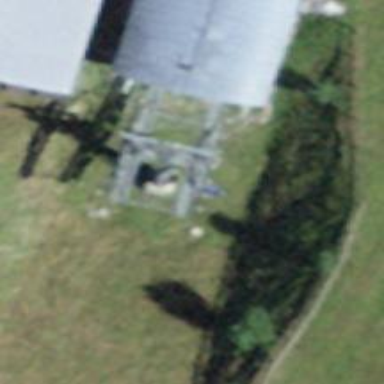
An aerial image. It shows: Pylon used for aerialway.